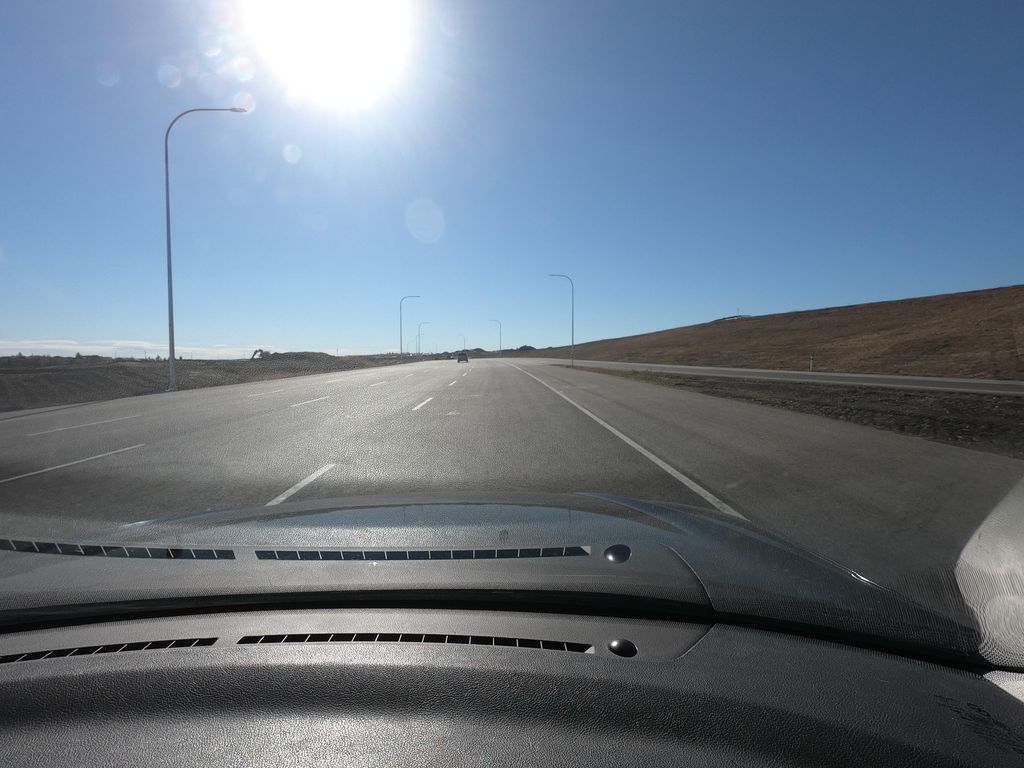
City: calgary